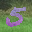
Label: 5